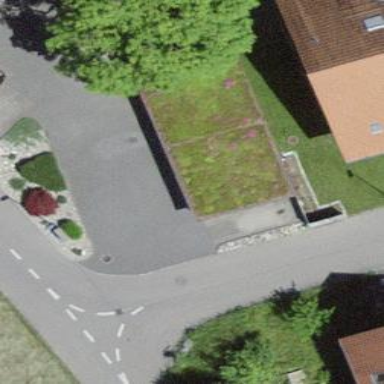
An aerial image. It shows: Carport structure.